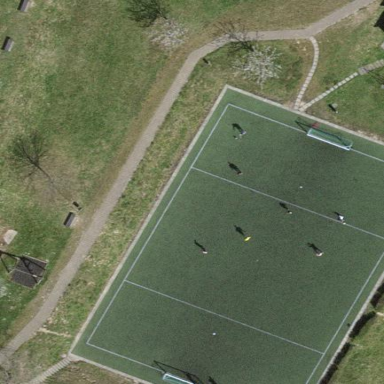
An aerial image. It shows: Soccer pitch for outdoor sports and leisure activities.